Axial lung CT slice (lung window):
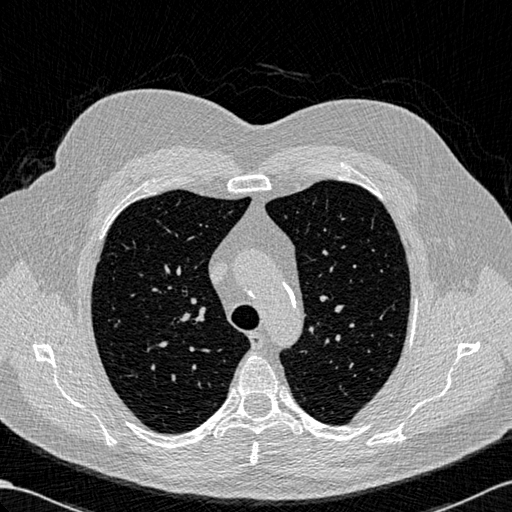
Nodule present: no